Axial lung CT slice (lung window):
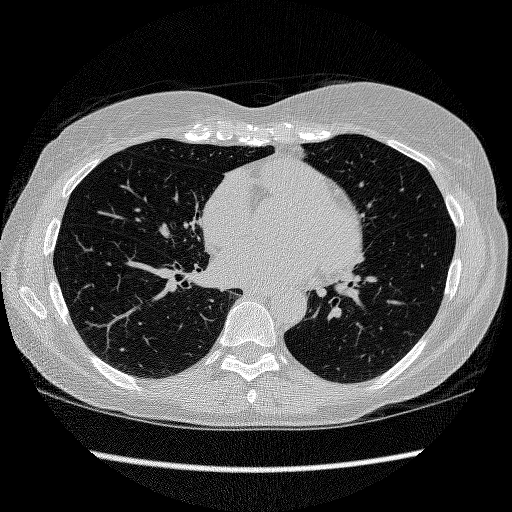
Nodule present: no